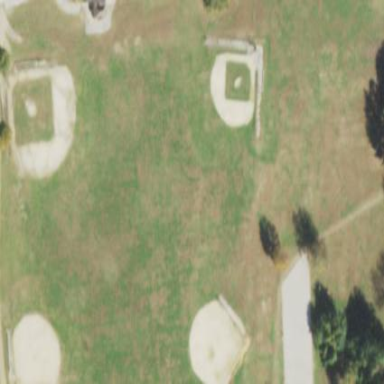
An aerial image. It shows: Baseball pitch for leisure and sports activities.